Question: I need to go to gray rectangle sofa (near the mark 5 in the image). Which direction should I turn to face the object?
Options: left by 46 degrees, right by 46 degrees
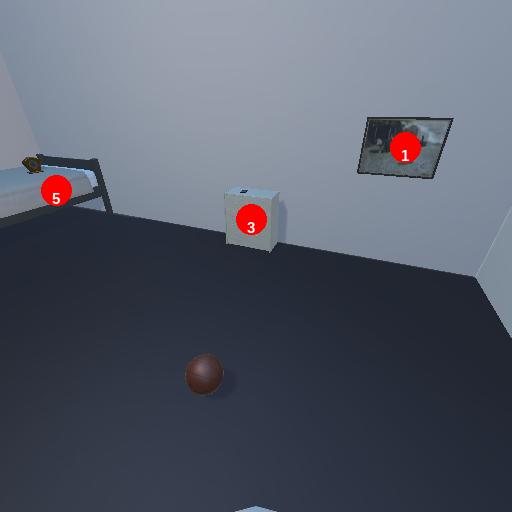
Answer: left by 46 degrees